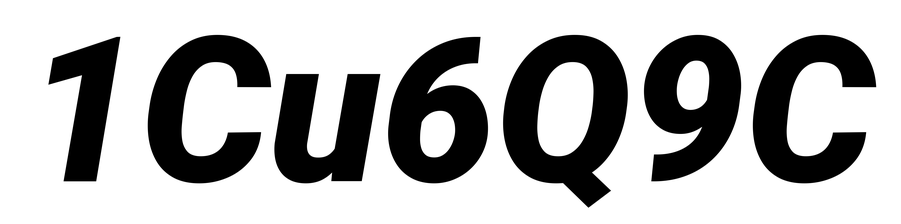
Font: Roboto-Italic_Black_Italic